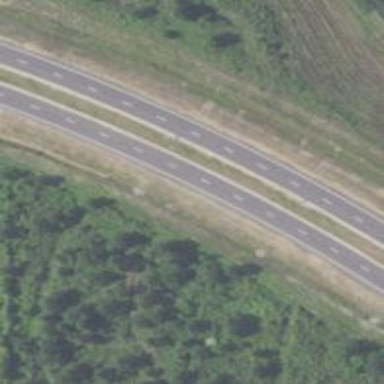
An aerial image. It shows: Asphalt road classified as primary highway.